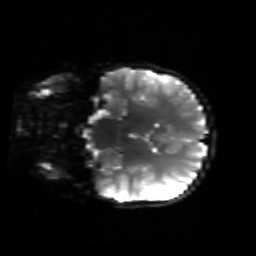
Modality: sbref
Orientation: coronal
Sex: male
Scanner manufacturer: siemens
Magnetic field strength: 3 T
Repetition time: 5 s
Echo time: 0.071 s